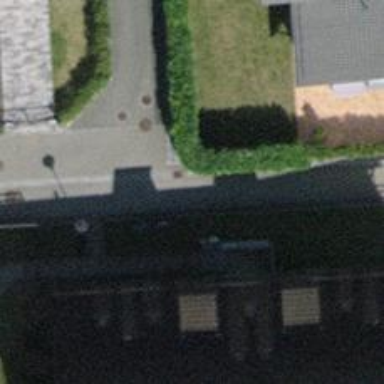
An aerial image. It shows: Asphalt sidewalk.